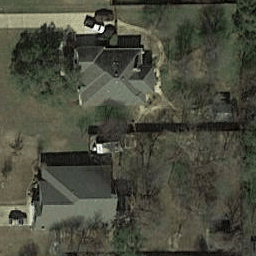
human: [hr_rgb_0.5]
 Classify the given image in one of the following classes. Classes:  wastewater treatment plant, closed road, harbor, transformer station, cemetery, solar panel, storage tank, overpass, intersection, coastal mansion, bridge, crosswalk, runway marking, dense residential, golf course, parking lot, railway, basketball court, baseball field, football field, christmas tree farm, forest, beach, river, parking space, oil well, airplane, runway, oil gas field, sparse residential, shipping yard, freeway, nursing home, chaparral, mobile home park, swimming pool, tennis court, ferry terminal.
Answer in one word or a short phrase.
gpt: sparse residential